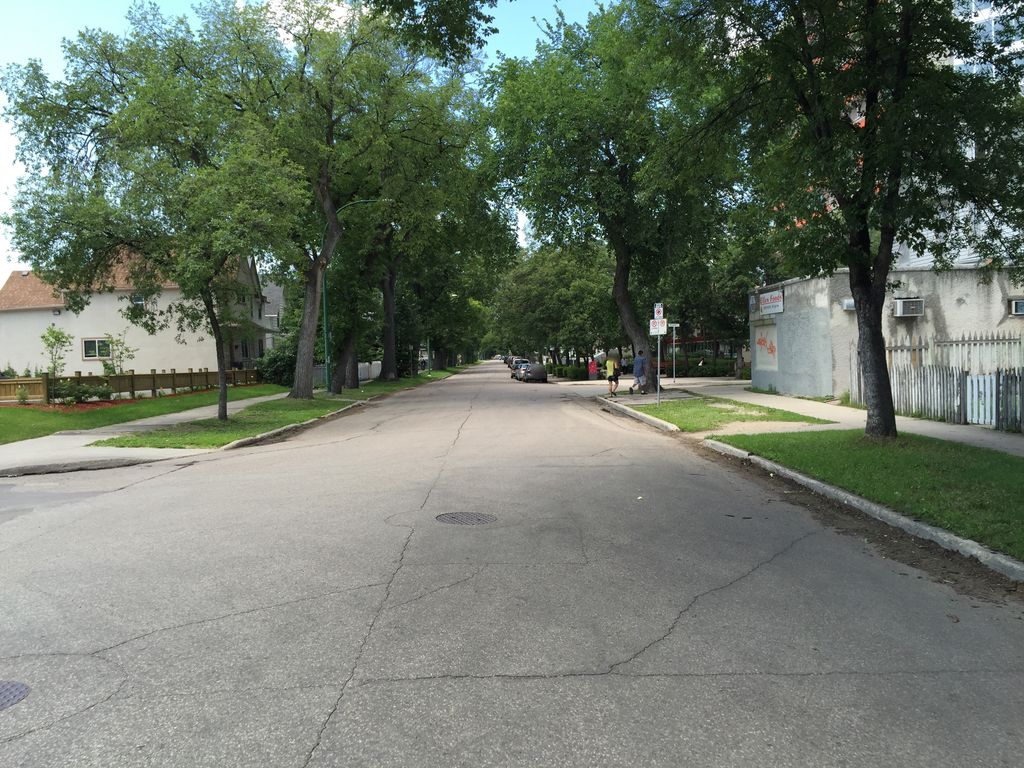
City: winnipeg